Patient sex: M
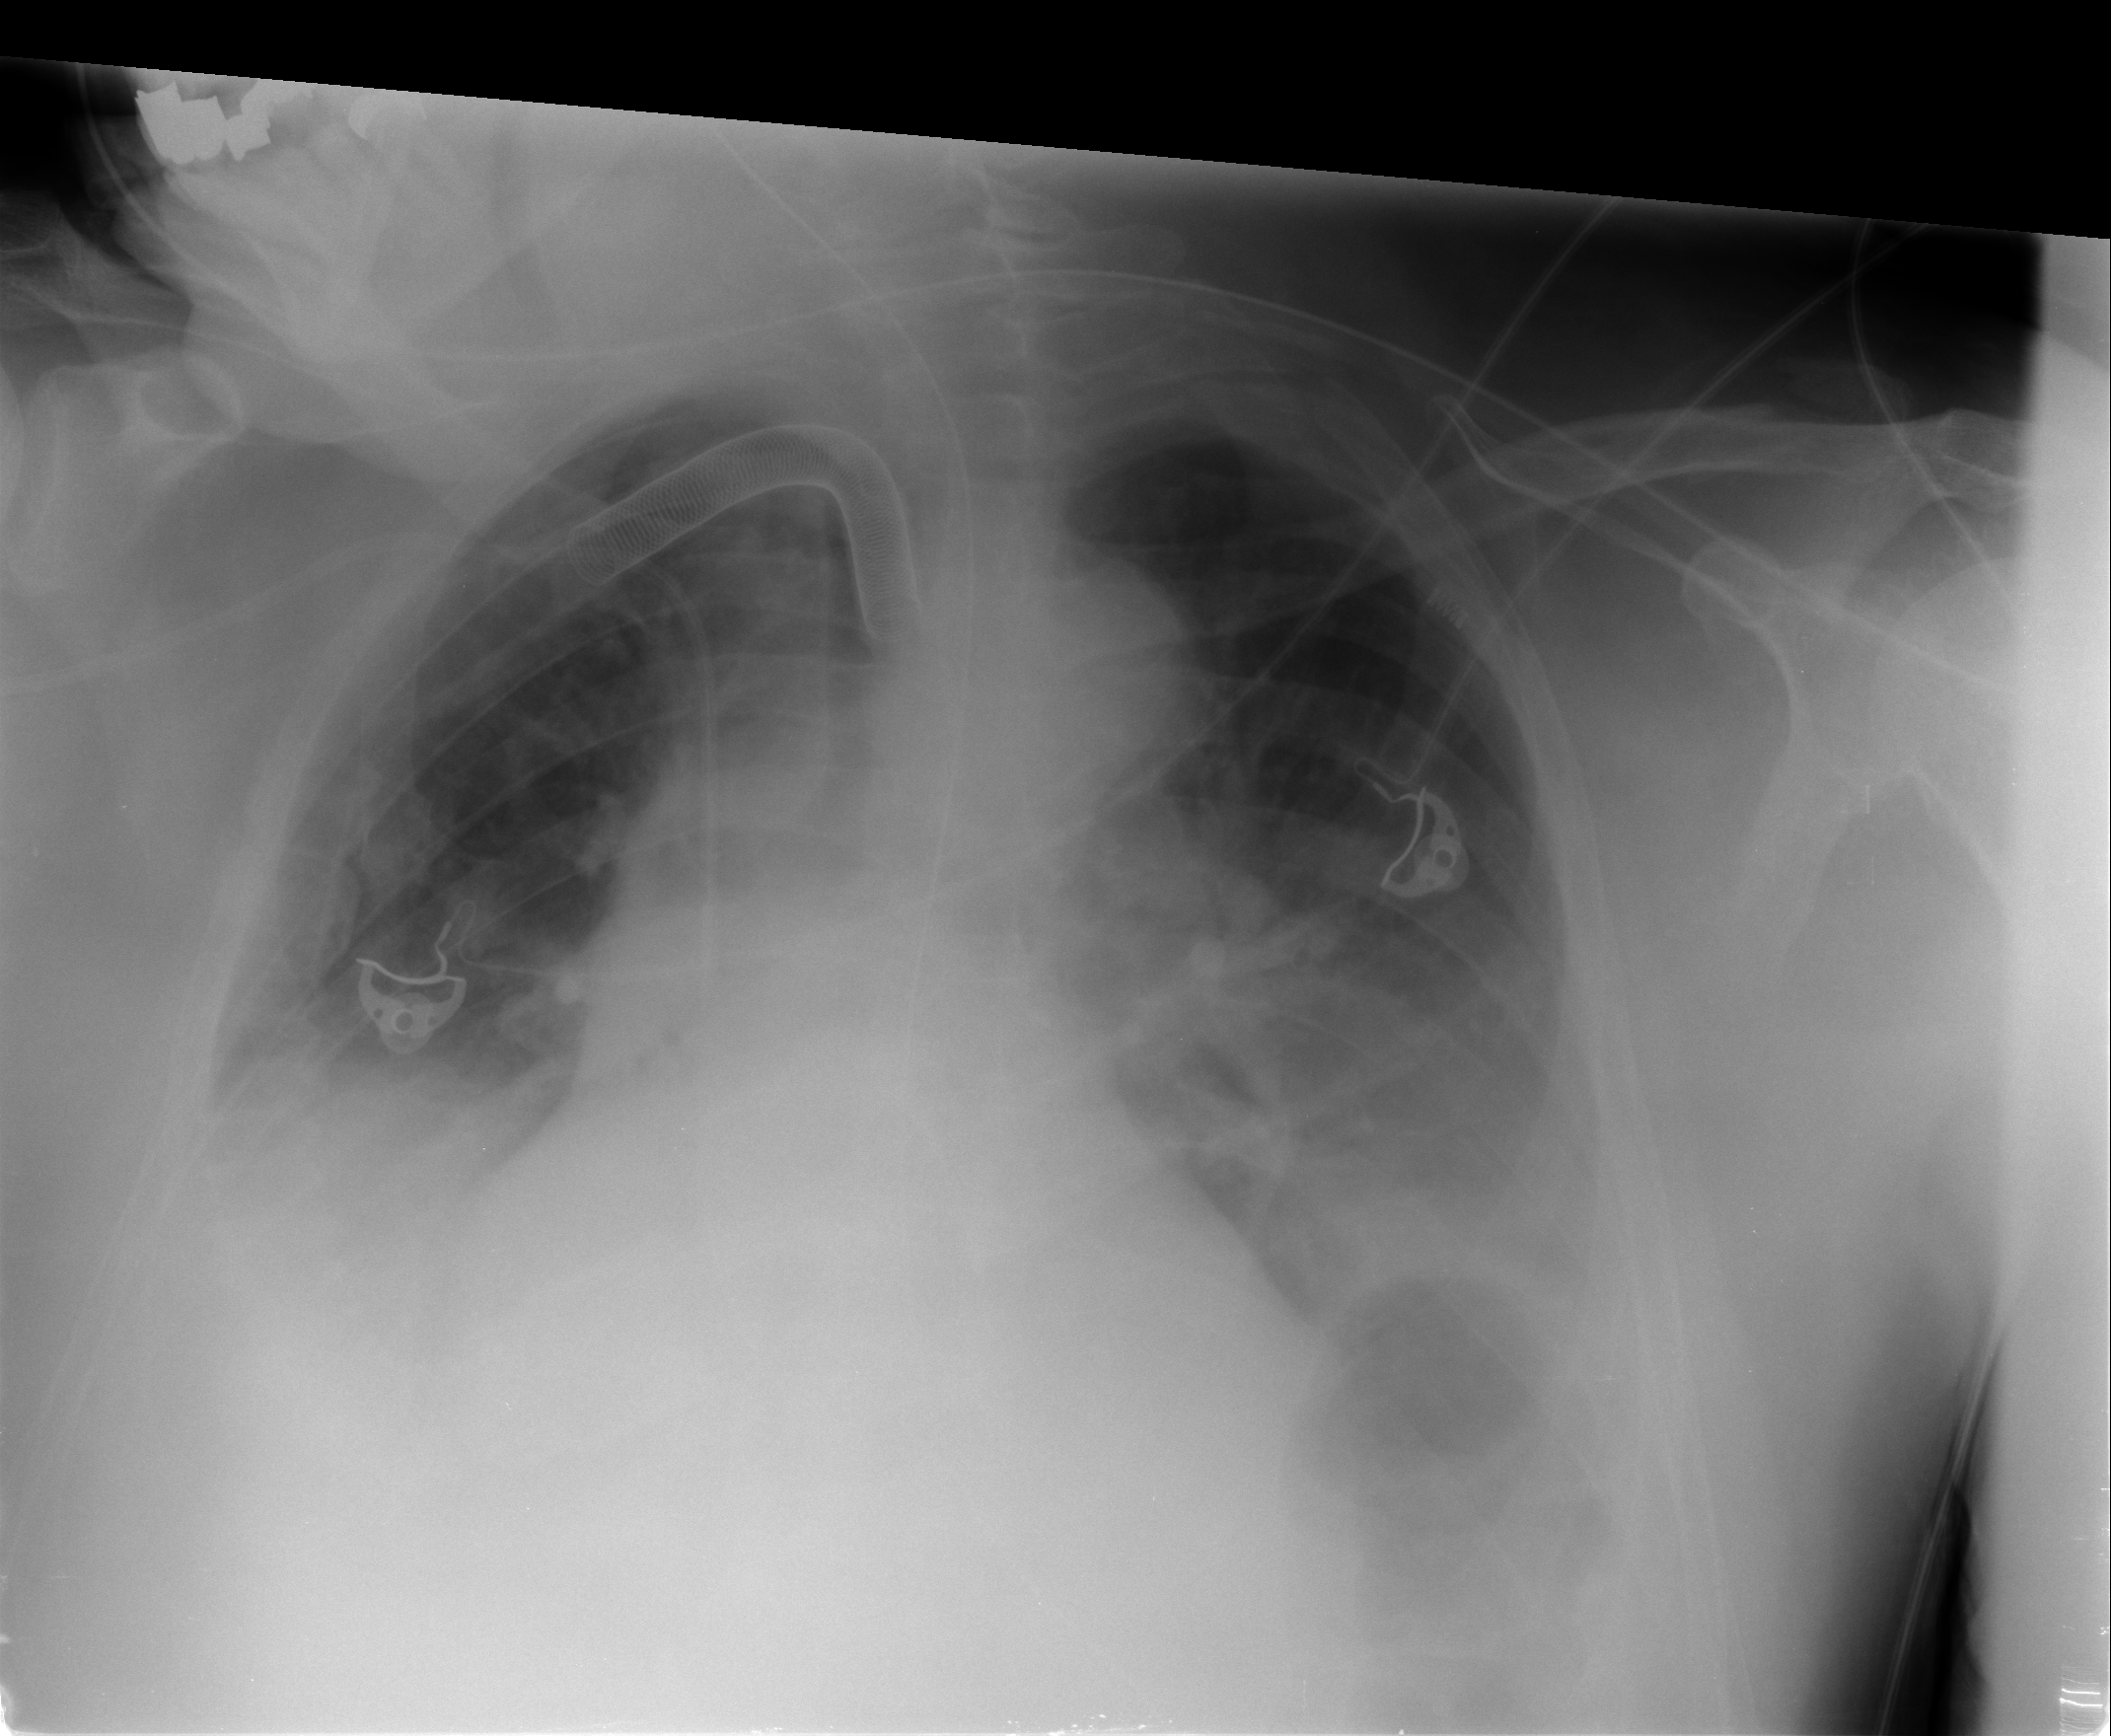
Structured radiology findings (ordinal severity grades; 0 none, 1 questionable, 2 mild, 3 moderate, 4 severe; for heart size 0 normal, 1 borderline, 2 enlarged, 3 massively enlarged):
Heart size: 1
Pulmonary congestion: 2
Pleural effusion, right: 2
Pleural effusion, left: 3
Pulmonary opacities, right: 0
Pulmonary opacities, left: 0
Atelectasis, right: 3
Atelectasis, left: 3